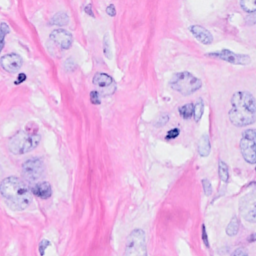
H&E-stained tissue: Breast